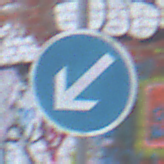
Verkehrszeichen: VorgeschriebeneVorbeifahrtLinks
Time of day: MorningAfternoon
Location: Outdoor (Suburban)
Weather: Overcast
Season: NotSpecified
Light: Natural